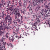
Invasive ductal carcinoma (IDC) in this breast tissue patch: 1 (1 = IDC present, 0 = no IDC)